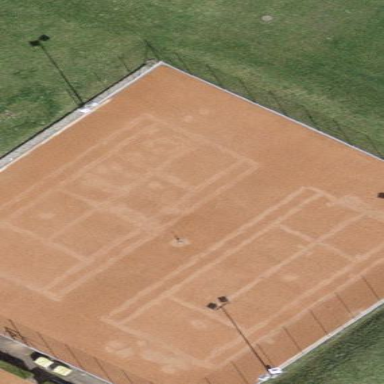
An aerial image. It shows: Tennis court enclosed by fence.